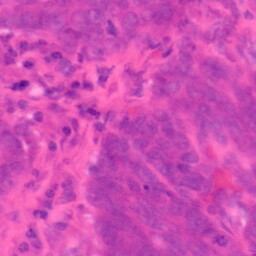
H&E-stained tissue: Colon